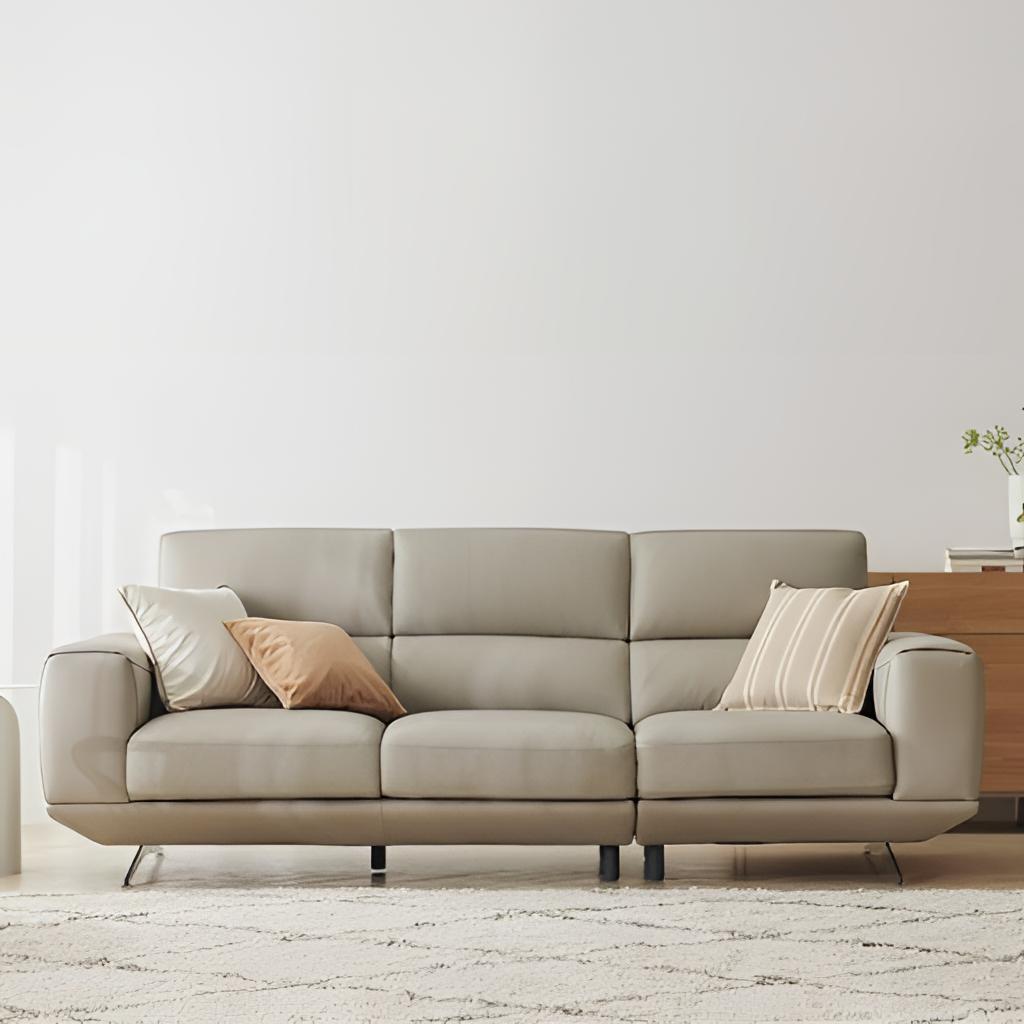
leather sofa, living room, carpet flooring, with shag pattern, cream paint wallpaper, with solid pattern, modern